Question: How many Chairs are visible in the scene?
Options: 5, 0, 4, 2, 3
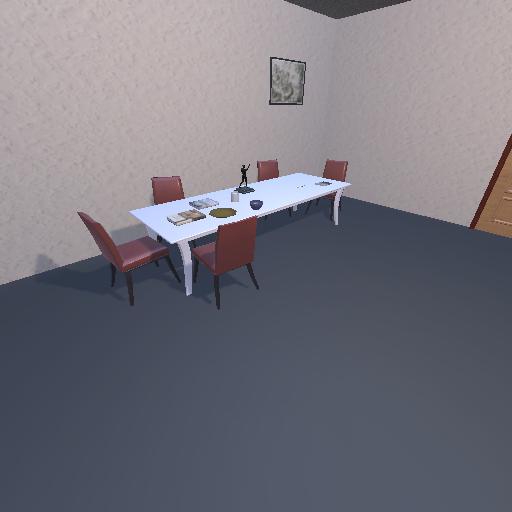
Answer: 5